Field crop: maize
Growth stage: 1
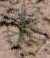
Species: salsola